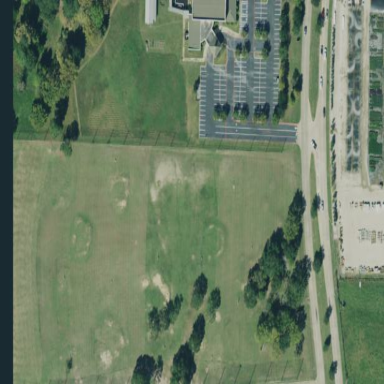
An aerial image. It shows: Golf pitch.